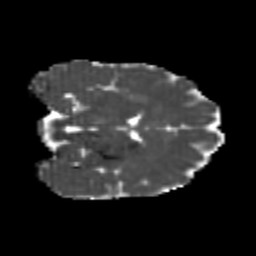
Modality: MD
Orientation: coronal
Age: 26
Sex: female
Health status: healthy
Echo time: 0.074 s